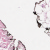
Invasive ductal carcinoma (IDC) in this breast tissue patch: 0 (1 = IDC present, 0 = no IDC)